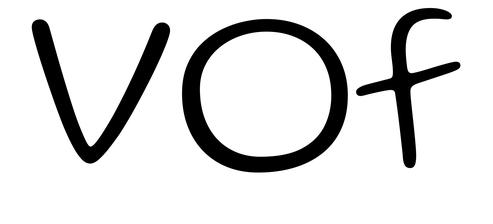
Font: Gluten_ExtraLight